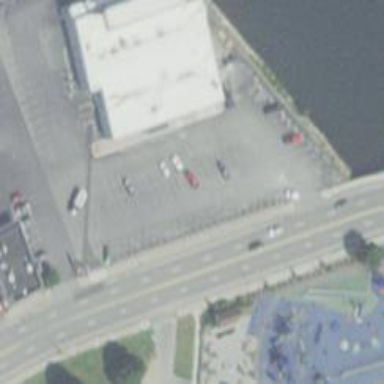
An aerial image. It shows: Parking area.